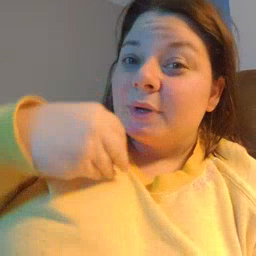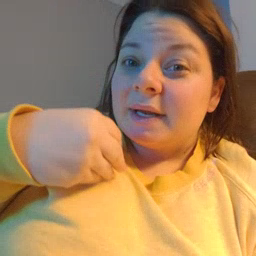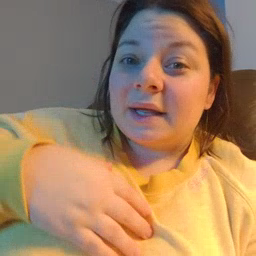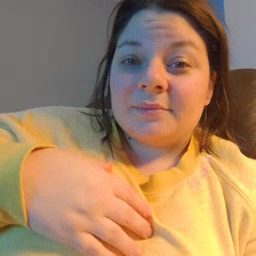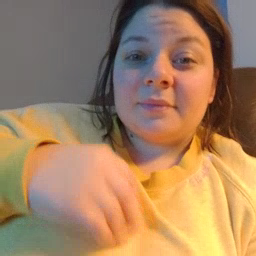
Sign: pretty